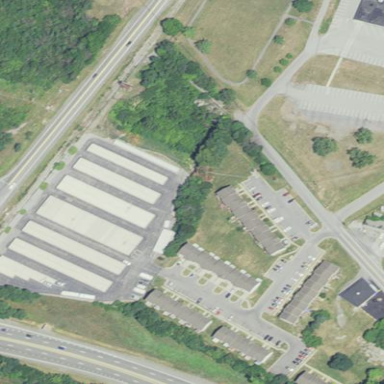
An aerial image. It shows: Storage rental shop.